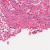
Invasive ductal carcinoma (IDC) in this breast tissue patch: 0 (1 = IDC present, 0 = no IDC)